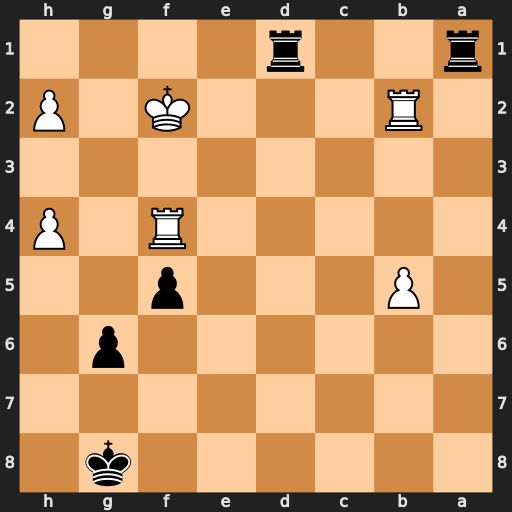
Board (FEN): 6k1/8/6p1/1P3p2/5R1P/8/1R3K1P/r2r4
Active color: b
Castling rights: -
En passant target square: -
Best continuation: Rf1+ Ke3 Ra3+